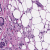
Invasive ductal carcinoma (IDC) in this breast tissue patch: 1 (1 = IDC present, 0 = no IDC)